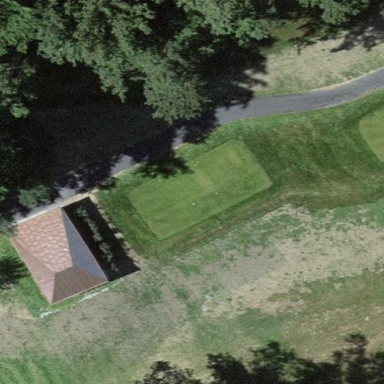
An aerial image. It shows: Grassy area designated as golf tee.